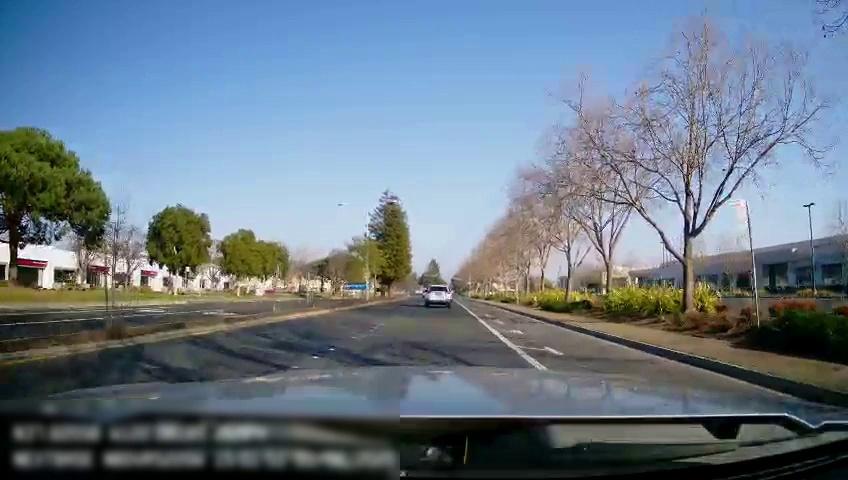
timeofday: Day
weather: Sunny
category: Drivable Space
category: Drivable Space
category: Vehicles | SUV
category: Lanes | Current Lane
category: Lanes | Current Lane
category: Lanes | Alternate Lane
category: Lanes | Opposite Lane
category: Lanes | Opposite Lane